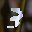
Label: 3